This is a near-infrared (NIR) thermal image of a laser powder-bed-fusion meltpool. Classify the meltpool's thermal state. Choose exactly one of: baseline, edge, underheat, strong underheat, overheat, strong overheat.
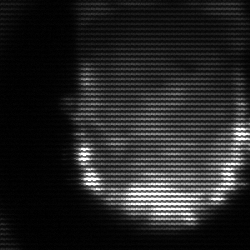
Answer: baseline